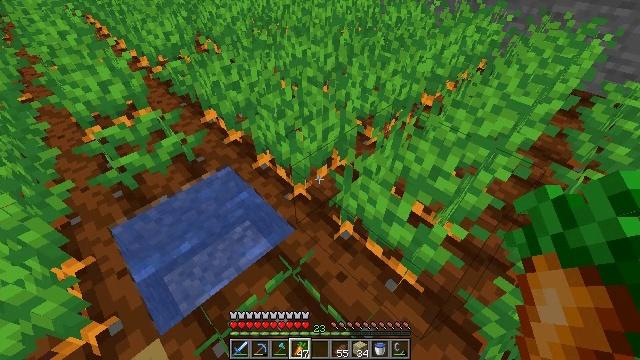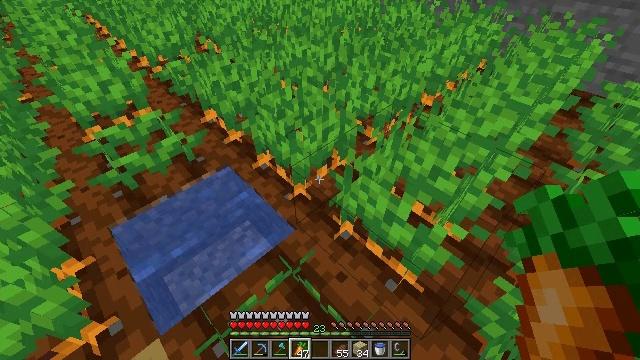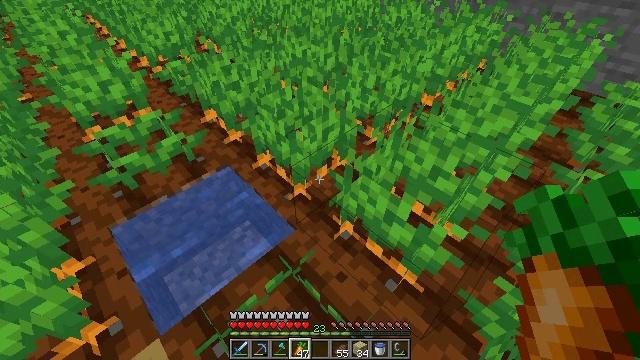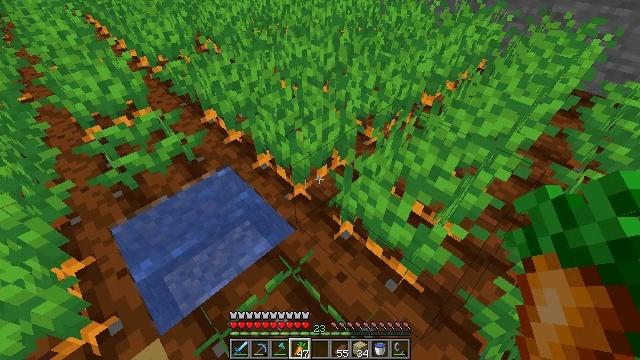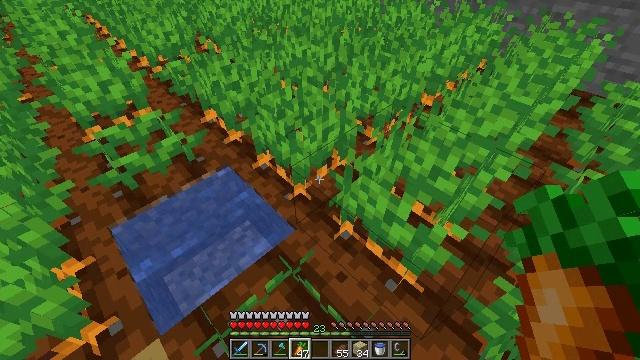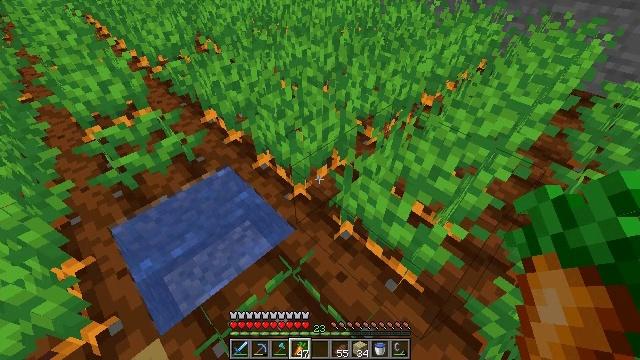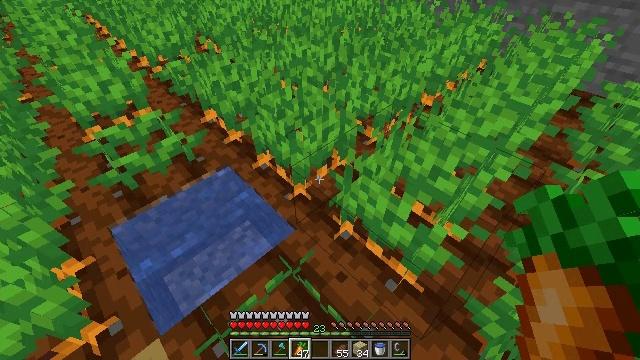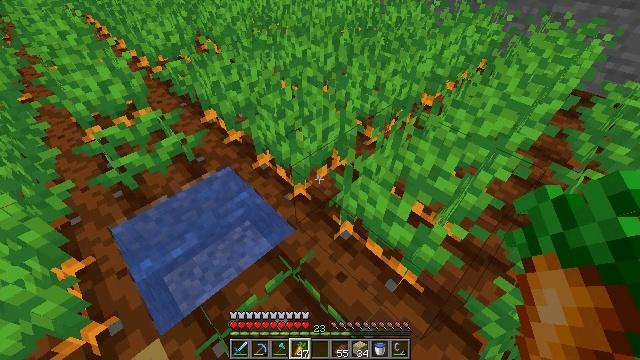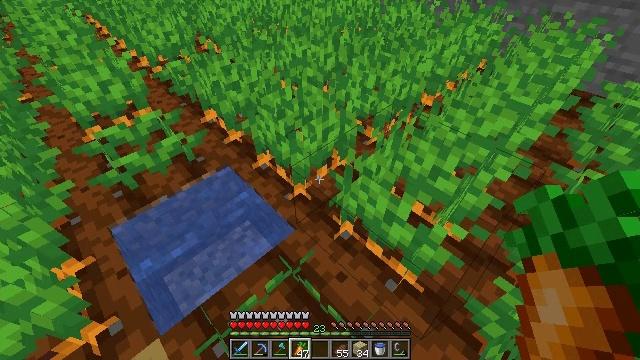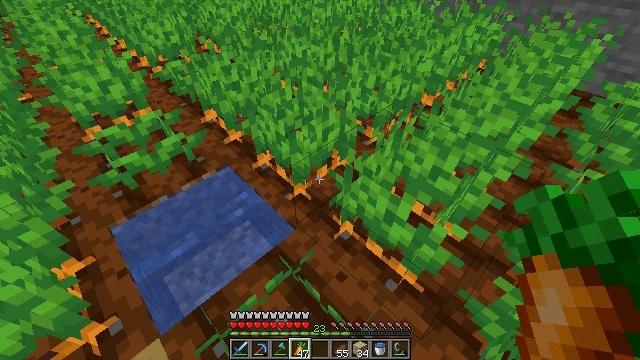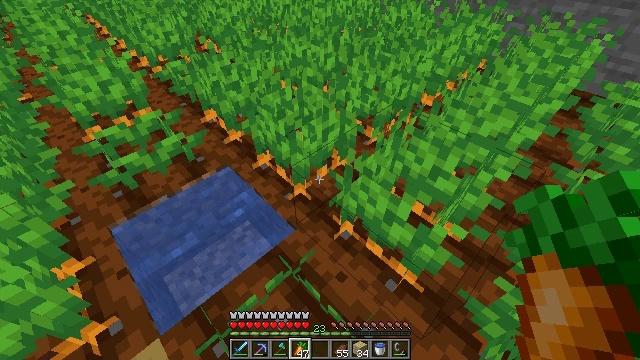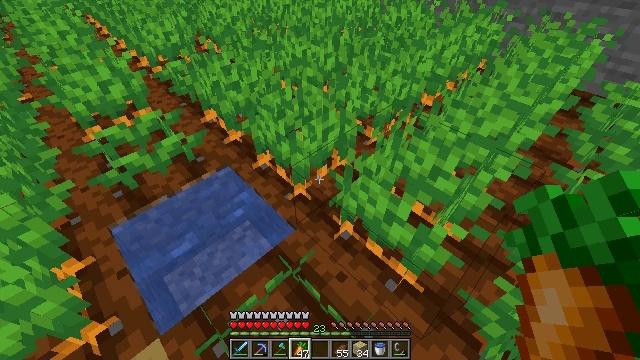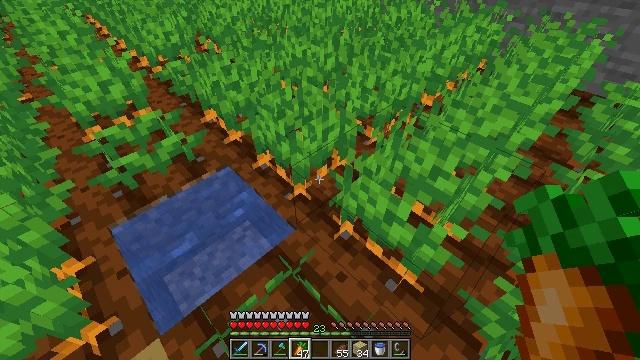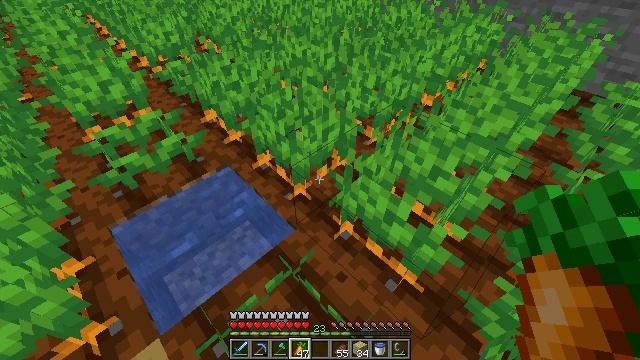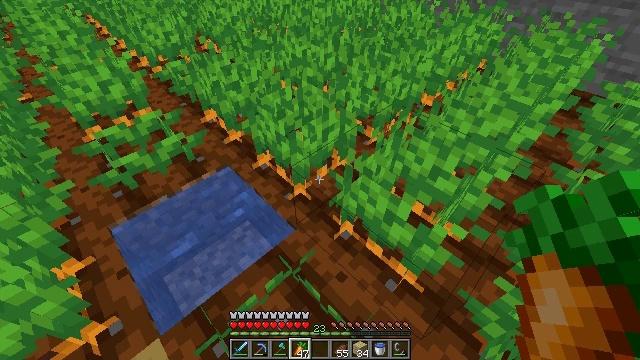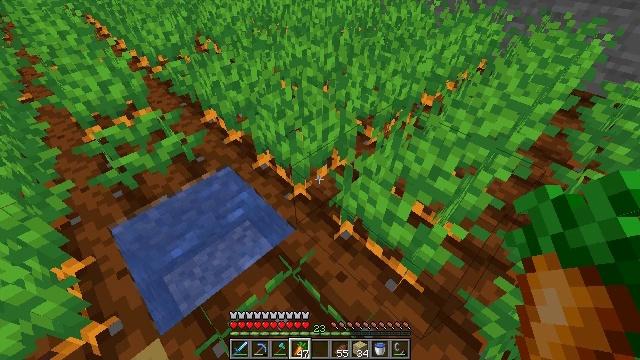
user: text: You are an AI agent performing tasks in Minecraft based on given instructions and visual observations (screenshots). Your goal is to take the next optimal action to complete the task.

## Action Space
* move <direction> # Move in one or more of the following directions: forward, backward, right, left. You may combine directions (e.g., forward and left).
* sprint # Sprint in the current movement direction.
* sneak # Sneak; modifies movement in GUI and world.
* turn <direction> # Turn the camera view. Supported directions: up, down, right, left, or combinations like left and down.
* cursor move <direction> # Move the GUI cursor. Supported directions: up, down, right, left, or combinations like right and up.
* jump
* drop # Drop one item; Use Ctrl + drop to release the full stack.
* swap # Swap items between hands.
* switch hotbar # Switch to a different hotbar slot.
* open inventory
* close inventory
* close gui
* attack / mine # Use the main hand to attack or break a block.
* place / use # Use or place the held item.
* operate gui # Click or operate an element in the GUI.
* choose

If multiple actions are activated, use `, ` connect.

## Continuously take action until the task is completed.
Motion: motion action
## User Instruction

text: Mine the fully grown carrots.
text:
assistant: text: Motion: no_op
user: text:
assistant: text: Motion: no_op
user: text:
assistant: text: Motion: no_op
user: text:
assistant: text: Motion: no_op
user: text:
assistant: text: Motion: no_op
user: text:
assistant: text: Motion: no_op
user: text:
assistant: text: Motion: no_op
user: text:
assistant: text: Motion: no_op
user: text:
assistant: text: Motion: no_op
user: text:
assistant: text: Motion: no_op
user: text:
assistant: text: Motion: no_op
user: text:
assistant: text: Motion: no_op
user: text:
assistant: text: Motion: no_op
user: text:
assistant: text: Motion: no_op
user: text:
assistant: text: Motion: no_op
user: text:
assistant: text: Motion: no_op
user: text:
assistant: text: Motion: no_op
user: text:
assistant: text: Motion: no_op
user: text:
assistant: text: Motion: no_op
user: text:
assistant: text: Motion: no_op
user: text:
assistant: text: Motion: no_op
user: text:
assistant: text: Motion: no_op
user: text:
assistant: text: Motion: no_op
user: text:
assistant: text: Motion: no_op
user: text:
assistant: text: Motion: no_op
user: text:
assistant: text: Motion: no_op
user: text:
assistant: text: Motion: no_op
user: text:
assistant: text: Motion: turn left
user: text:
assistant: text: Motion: turn right and down
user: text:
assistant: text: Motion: turn right and down